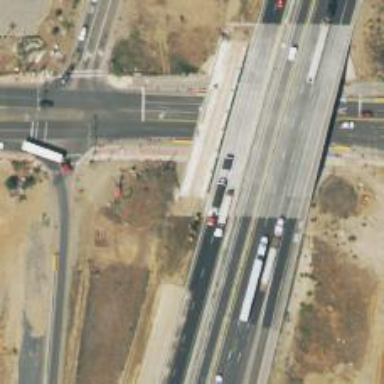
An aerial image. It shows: Motorway bridge with asphalt surface.